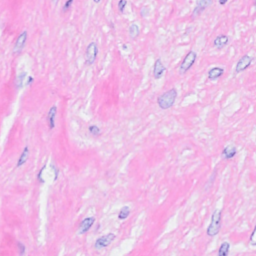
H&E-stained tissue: Breast